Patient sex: M
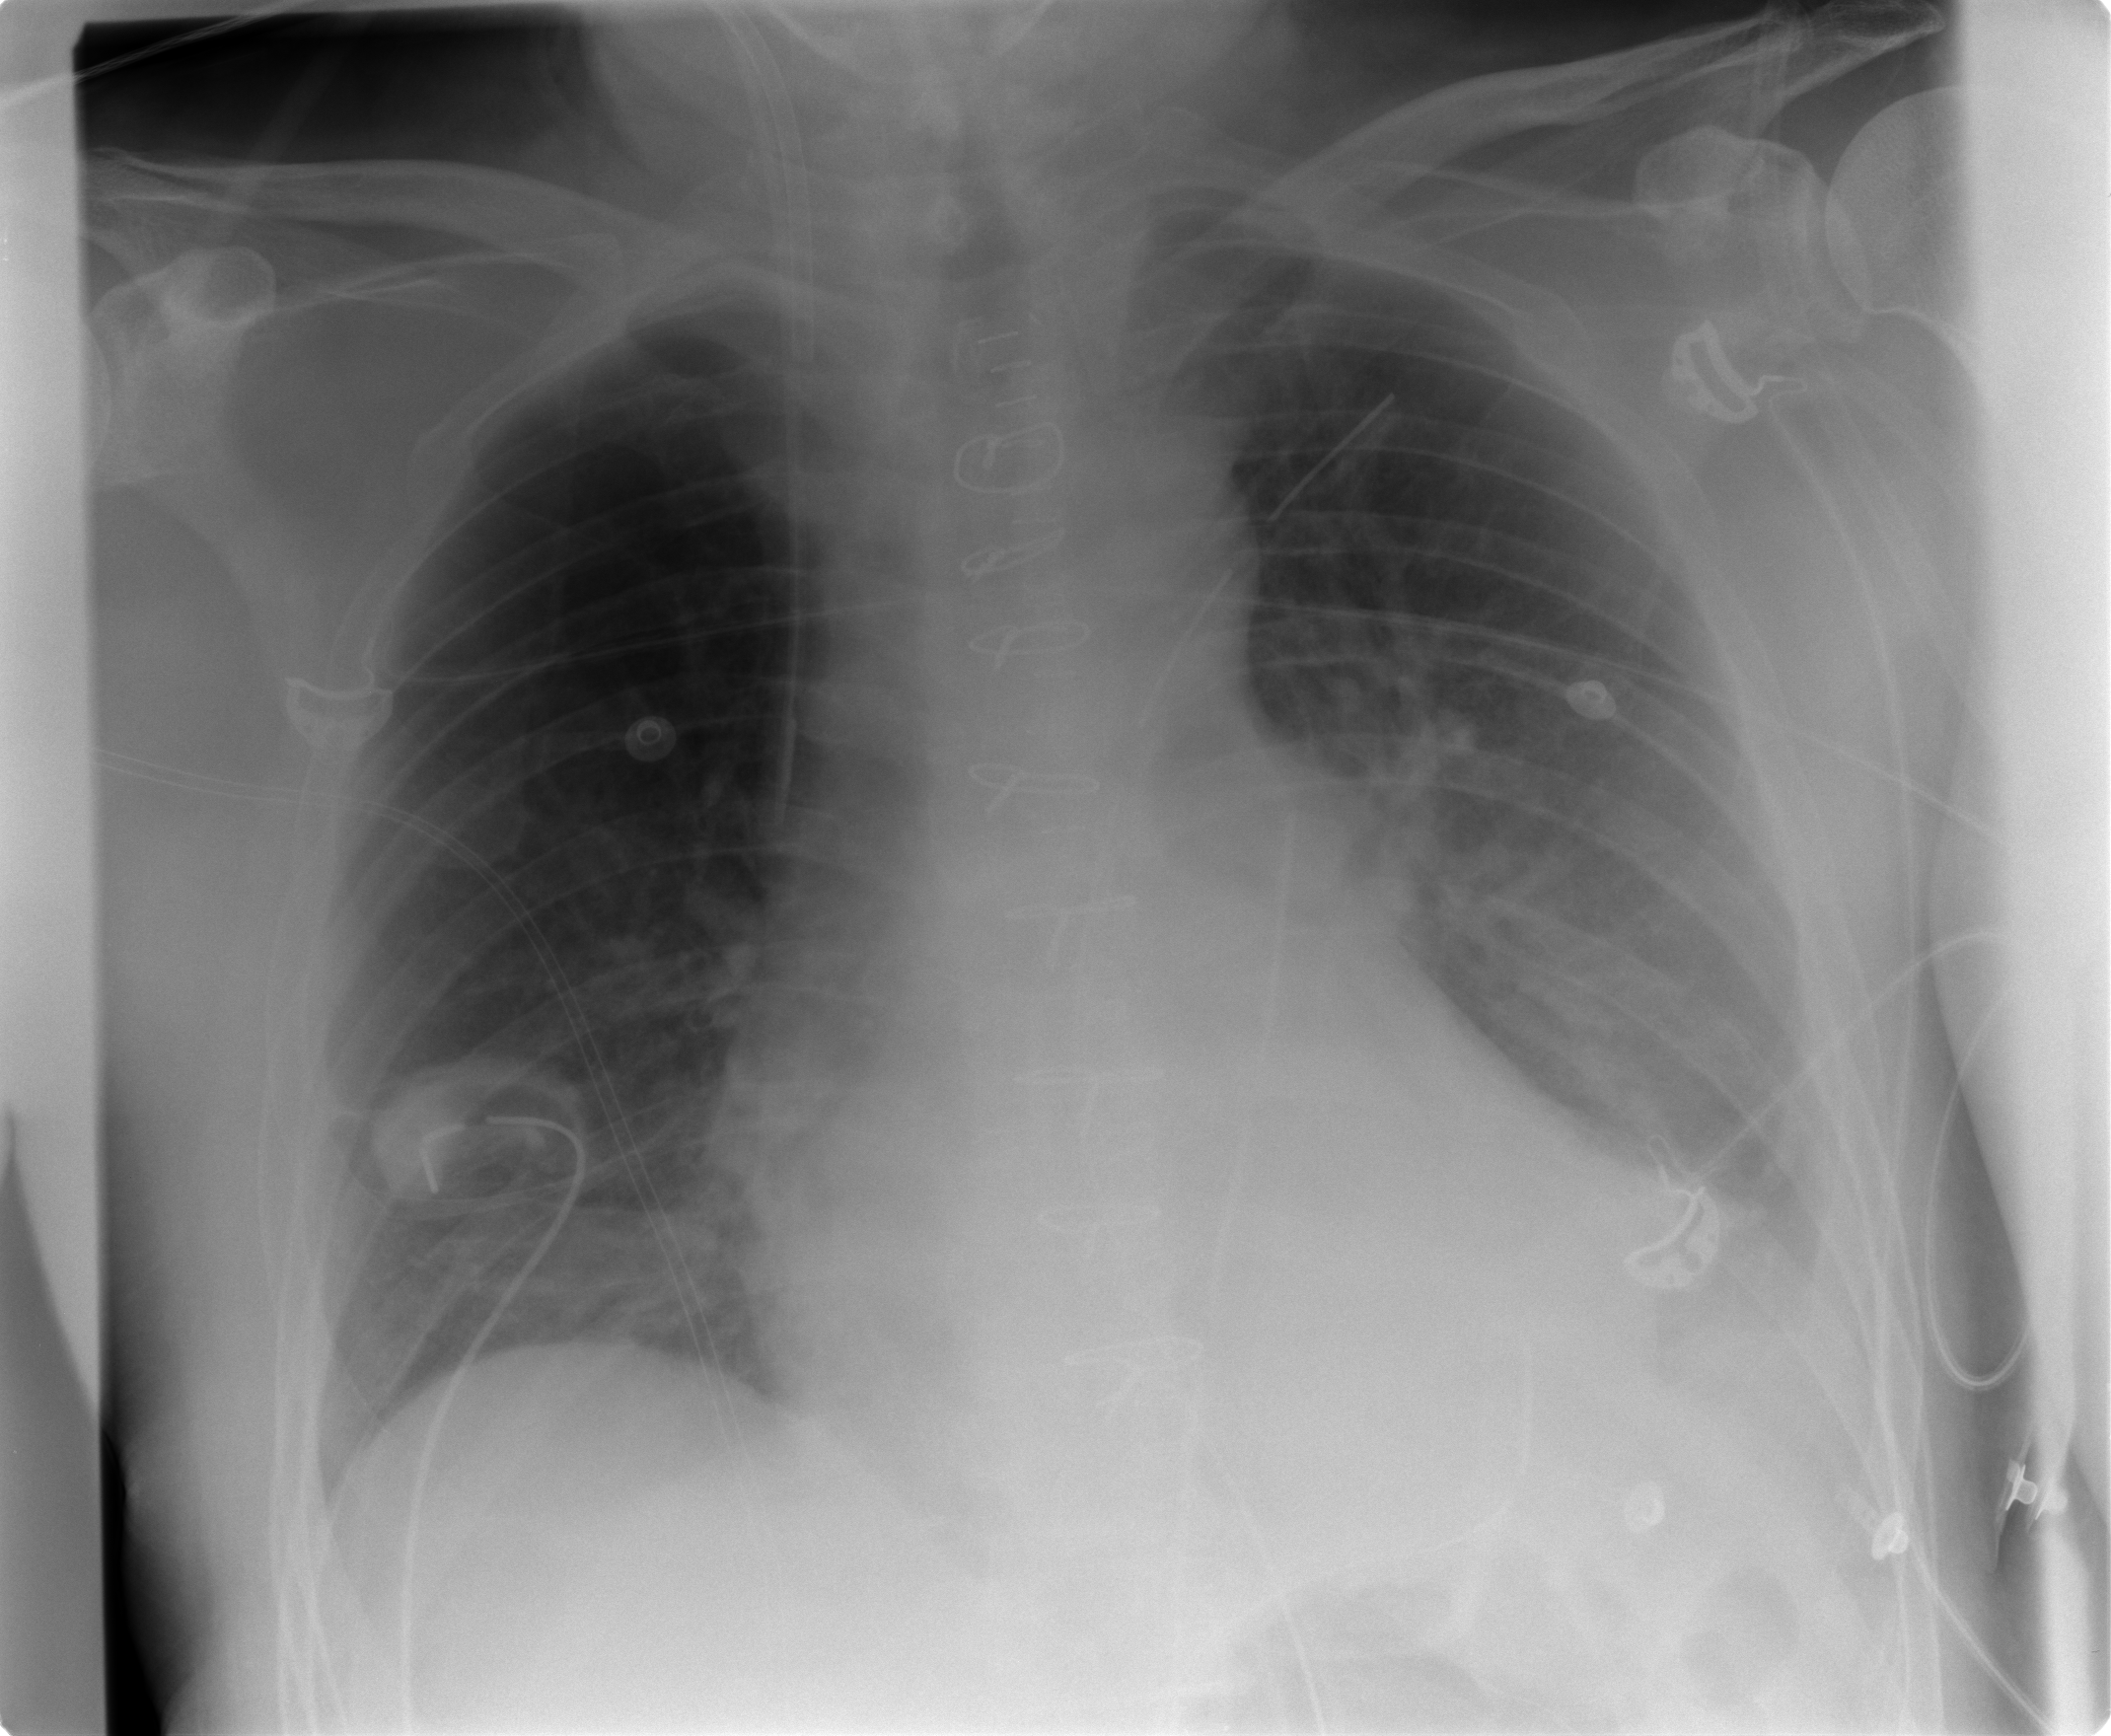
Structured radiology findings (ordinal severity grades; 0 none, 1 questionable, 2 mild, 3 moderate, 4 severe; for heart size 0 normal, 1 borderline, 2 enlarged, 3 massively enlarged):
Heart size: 2
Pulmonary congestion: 1
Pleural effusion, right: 0
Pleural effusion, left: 2
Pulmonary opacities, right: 0
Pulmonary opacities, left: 1
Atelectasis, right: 2
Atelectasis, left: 2